Interaction volume radius: 5 \u00c5
Interaction volume height: 15 \u00c5
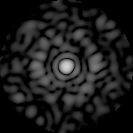
Disorder parameter: 0.8247